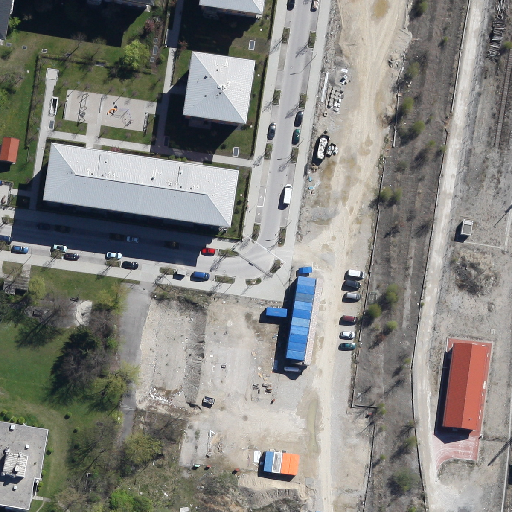
Referring expression: sidewalk along with tree